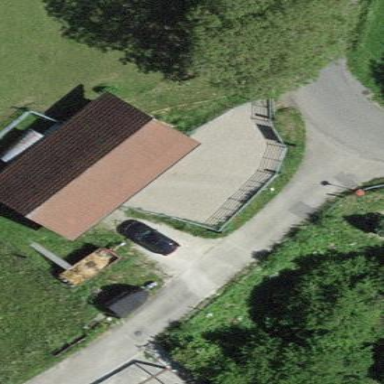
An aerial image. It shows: Shed.